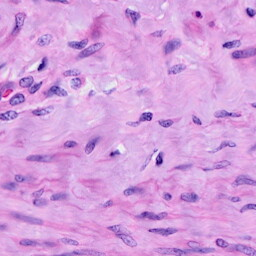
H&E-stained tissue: Cervix